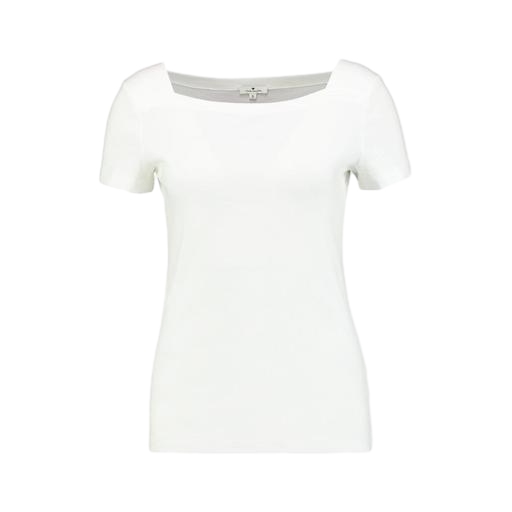
white petite boat-neck t-shirt only macy, white petite t-shirt only macy, white pima t-shirt only macy, white background